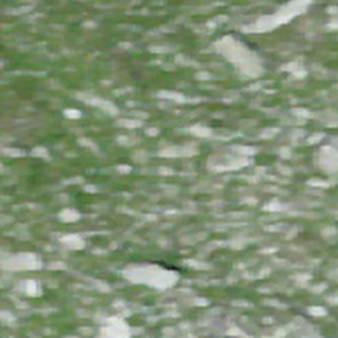
Label: other